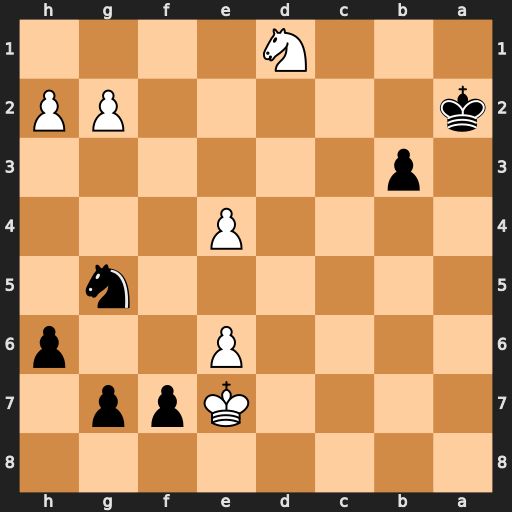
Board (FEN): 8/4Kpp1/4P2p/6n1/4P3/1p6/k5PP/3N4
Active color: b
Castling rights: -
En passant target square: -
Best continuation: fxe6 e5 Ka1 h4 Ne4 Kxe6 Nf2 Nxf2 b2 Ne4 b1=Q